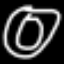
Label: donut